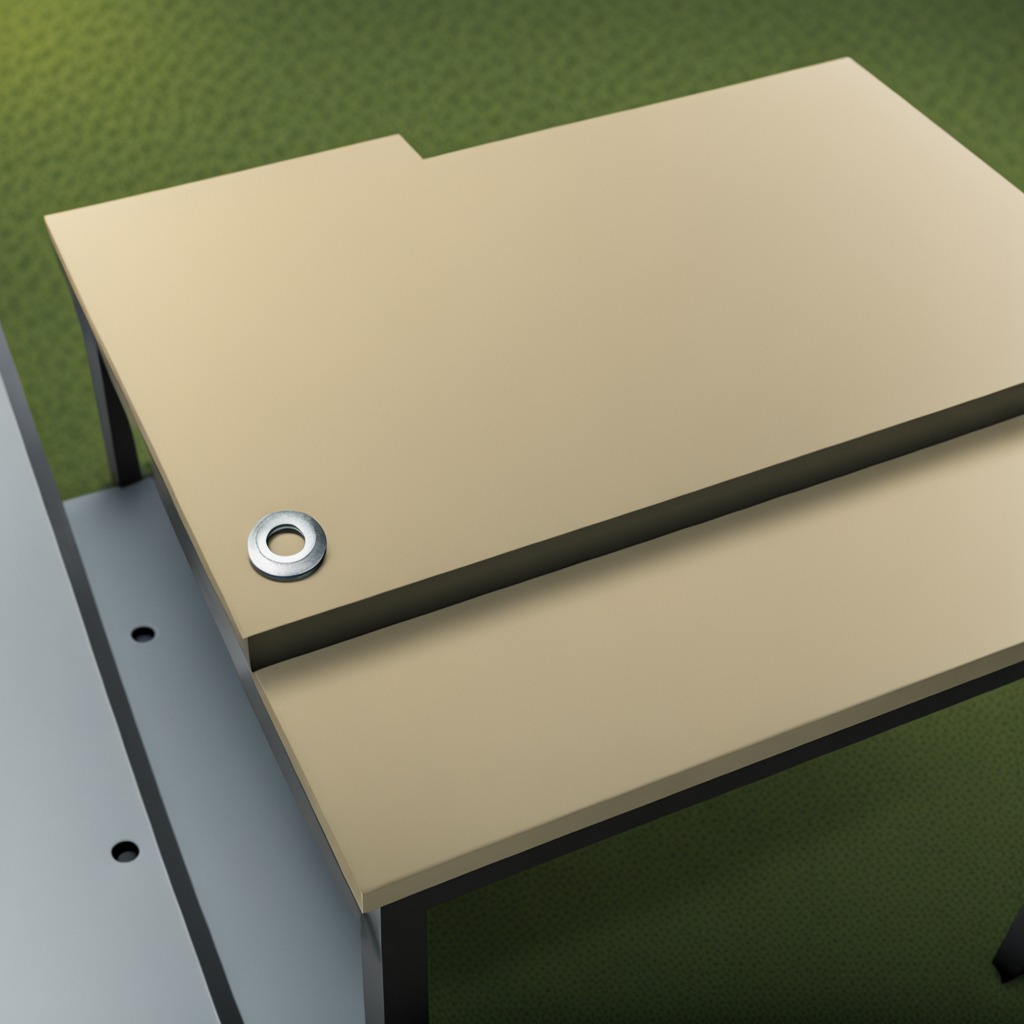
A flat metal washer lying on a textured surface in a temporary outdoor tool station.